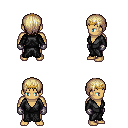
a pixel art fantasy rpg character, male body template, human, tanned skin, gray robe, magenta pants, white blonde plain hairstyle, gold tiara, metal gloves, four views (front, back, left, right), 2x2 character sprite sheet, small pixel art, hard edges, no anti-aliasing